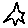
Label: star